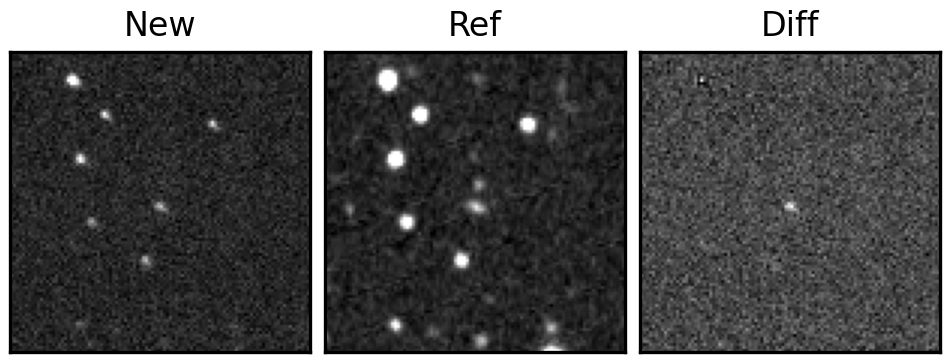
Label: real